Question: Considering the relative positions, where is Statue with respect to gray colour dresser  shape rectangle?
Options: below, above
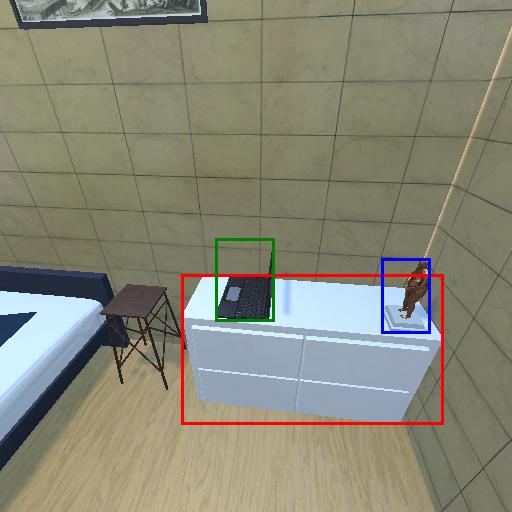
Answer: below